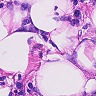
Metastatic tissue present: yes